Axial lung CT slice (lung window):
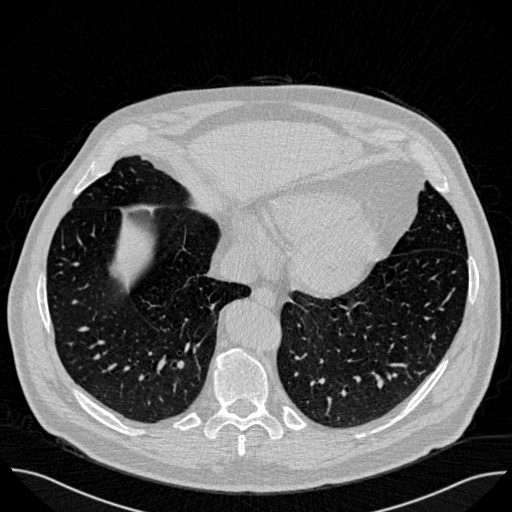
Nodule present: no